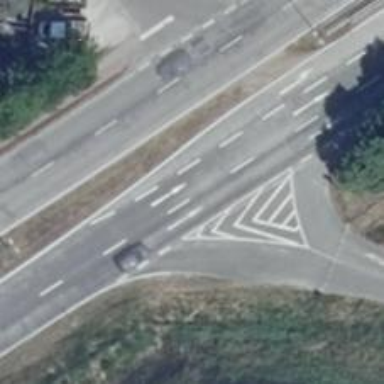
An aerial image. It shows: Primary road with asphalt surface.